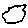
Label: cloud